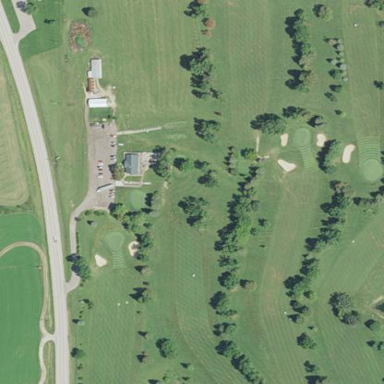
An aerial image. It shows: Golf course surrounded by greenery.